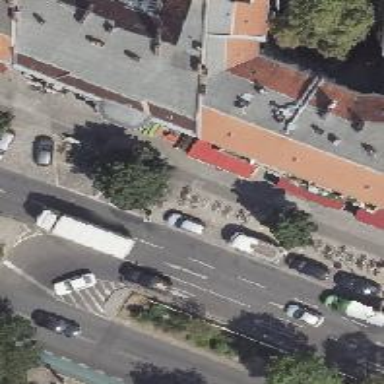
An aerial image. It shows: Restaurant.